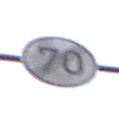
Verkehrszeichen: EndeGeschwindigkeit70
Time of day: Midday
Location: Outdoor (Nature)
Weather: PartlyCloudy
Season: NotSpecified
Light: Natural